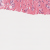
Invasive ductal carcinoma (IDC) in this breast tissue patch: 1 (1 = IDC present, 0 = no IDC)